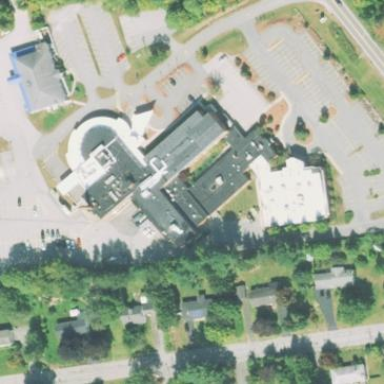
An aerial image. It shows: Hospital providing healthcare services.